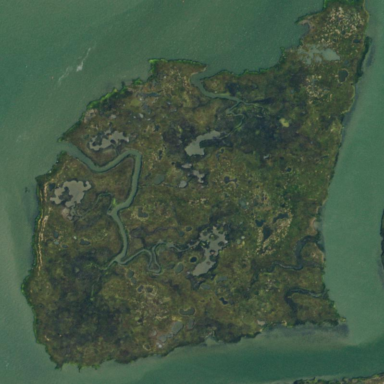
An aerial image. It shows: Island with natural coastline.